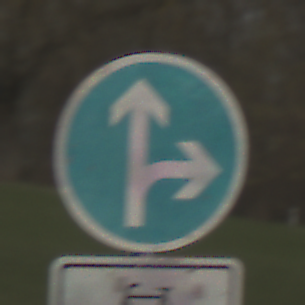
Verkehrszeichen: VorgeschriebeneFahrtrichtungGeradeausOderRechts
Zusatzzeichen unten: EinspurigeFahrzeugeFrei1
Umgebung: Outdoor, Suburban
Tageszeit: MorningAfternoon
Wetter: Overcast
Licht: Natural
Jahreszeit: NotSpecified
Kontrast: LowContrast